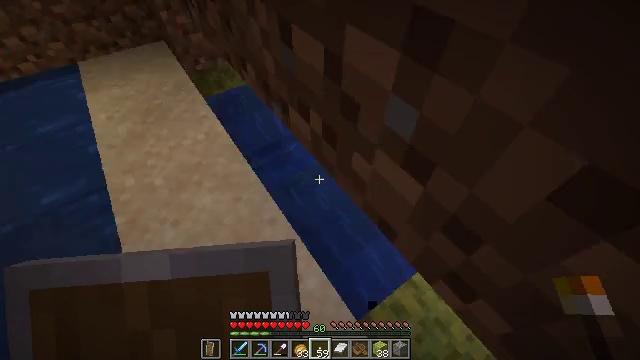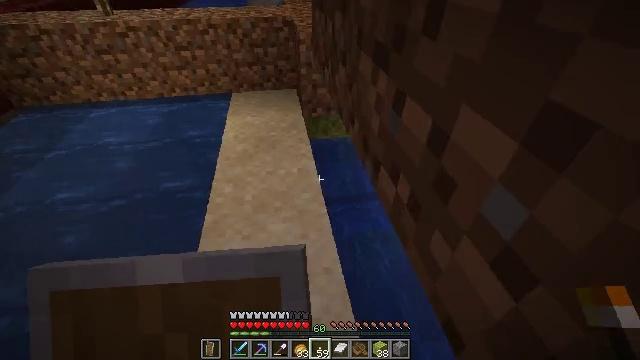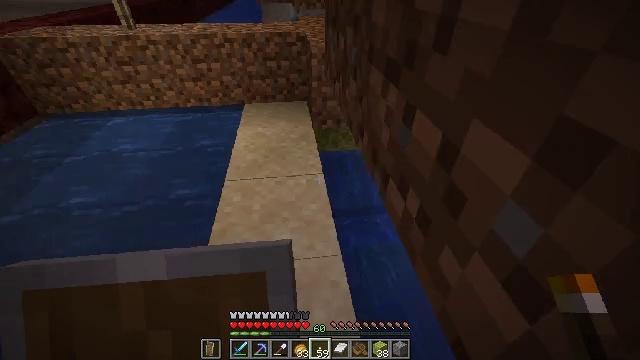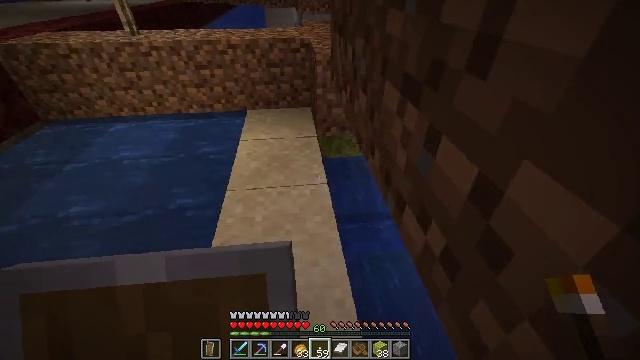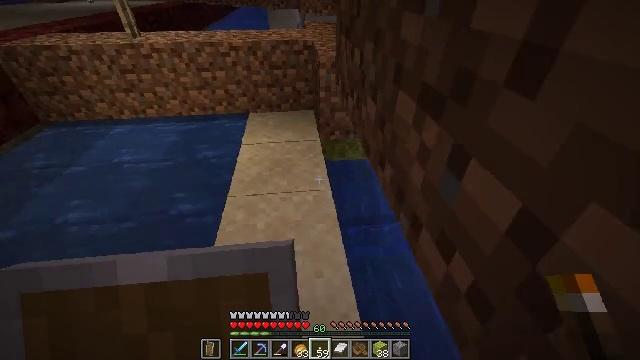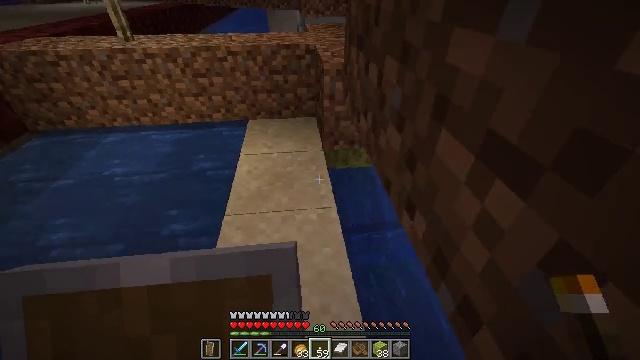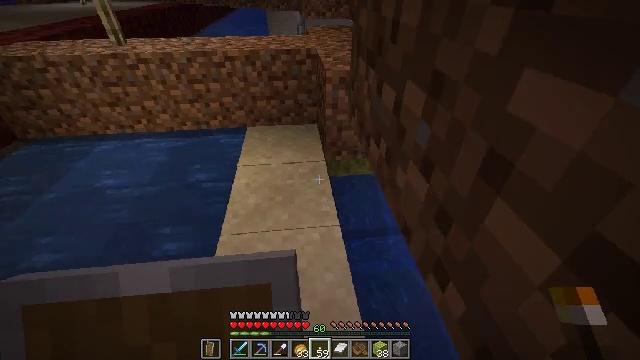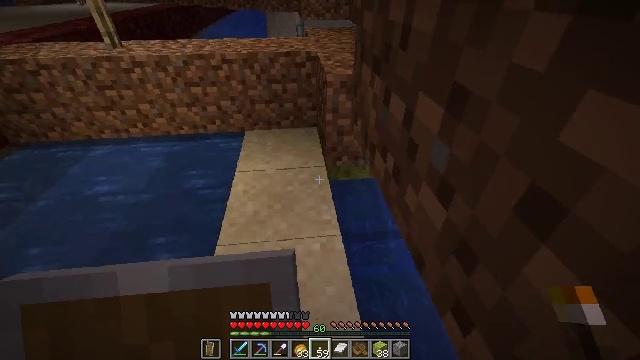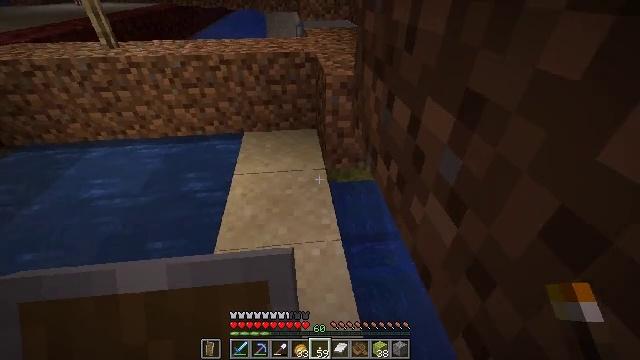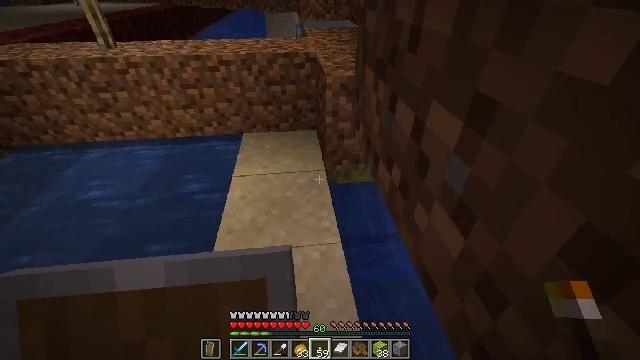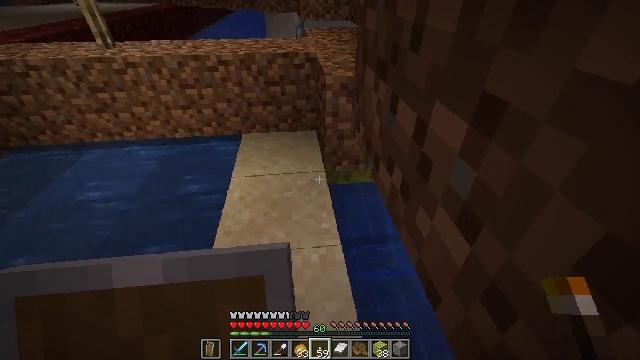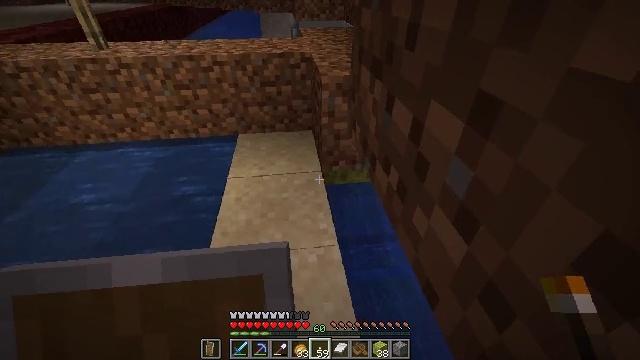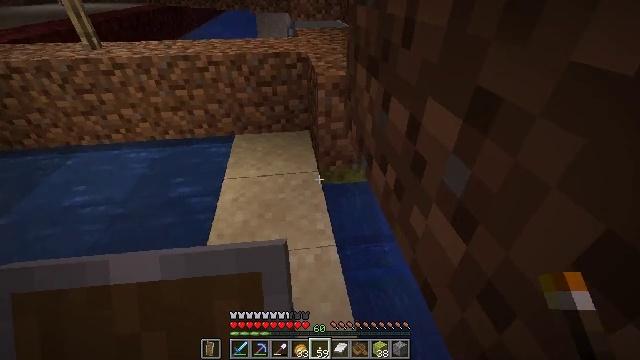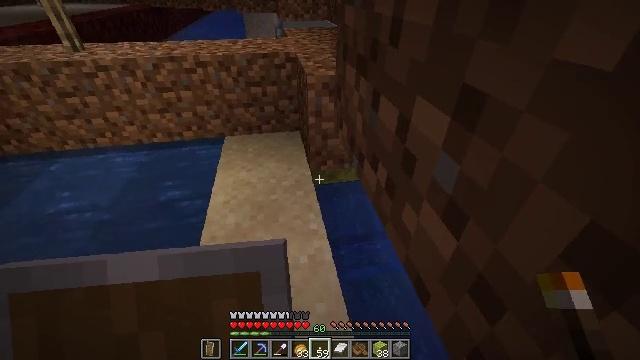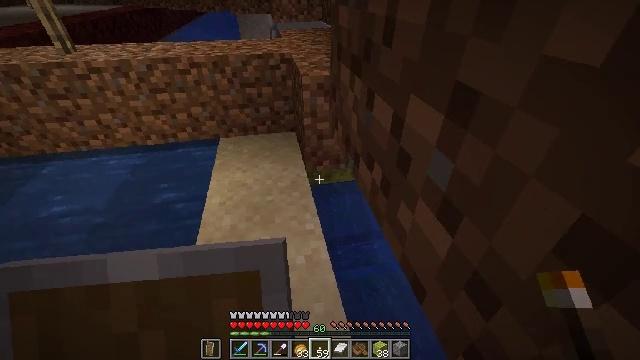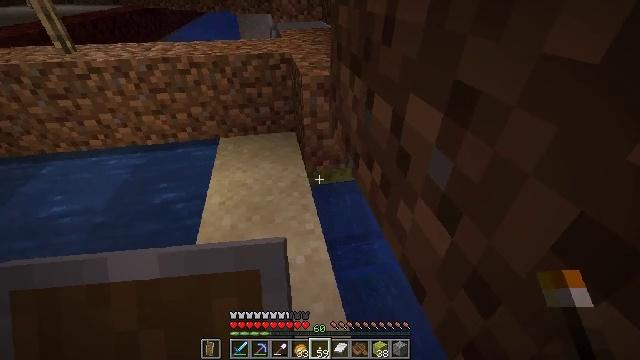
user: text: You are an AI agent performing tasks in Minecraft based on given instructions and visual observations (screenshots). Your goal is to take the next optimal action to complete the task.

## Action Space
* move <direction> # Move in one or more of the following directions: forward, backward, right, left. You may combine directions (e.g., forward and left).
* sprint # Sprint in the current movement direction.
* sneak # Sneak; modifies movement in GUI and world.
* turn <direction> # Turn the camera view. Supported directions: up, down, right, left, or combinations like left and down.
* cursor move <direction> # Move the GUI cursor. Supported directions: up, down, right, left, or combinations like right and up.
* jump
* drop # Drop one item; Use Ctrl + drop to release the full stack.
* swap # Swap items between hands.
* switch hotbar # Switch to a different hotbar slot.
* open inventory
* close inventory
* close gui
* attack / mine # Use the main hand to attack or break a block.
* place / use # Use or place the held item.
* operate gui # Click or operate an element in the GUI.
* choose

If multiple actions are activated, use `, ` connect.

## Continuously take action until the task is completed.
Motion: motion action
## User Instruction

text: Acquire a wet sponge from an ocean monument.
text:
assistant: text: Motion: turn left and up
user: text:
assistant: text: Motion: turn left and up
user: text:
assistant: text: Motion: move forward
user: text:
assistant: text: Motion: move forward
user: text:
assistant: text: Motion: move forward
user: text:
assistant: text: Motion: move forward
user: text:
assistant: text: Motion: no_op
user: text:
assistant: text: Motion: no_op
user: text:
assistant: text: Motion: no_op
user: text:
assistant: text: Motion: no_op
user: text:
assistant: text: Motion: no_op
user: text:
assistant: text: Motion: no_op
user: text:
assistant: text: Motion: turn right
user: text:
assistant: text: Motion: turn right
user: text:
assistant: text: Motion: no_op
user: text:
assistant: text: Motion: no_op
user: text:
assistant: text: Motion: no_op
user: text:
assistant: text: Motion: no_op
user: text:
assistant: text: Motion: no_op
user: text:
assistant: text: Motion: no_op
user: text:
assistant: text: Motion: no_op
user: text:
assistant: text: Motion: no_op
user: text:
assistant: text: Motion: no_op
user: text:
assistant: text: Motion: no_op
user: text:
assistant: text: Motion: no_op
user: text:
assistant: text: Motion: no_op
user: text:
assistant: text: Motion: no_op
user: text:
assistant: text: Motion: no_op
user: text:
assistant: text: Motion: no_op
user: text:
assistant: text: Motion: no_op